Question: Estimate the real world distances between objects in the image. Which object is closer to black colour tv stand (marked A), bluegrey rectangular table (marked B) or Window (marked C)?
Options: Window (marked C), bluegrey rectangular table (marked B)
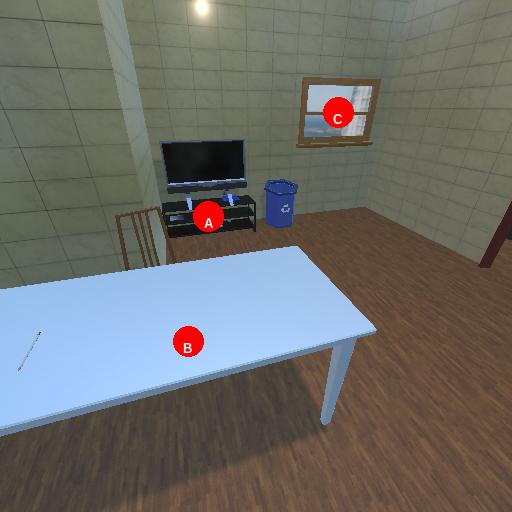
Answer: Window (marked C)